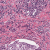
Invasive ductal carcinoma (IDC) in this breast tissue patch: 1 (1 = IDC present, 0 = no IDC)